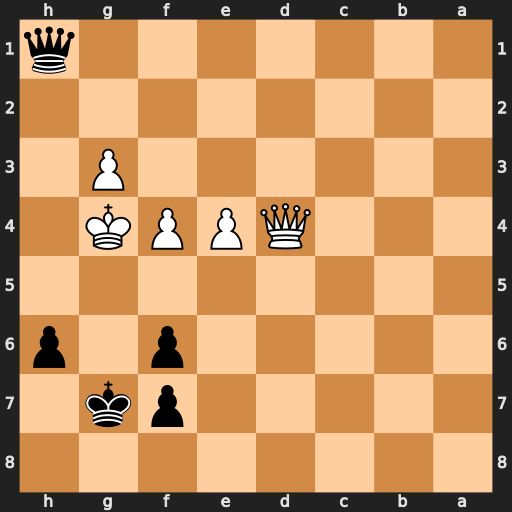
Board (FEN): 8/5pk1/5p1p/8/3QPPK1/6P1/8/7q
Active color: b
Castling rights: -
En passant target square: -
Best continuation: h5+ Kf5 Qh3+ g4 Qxg4#